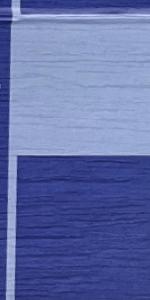
Label: Empty